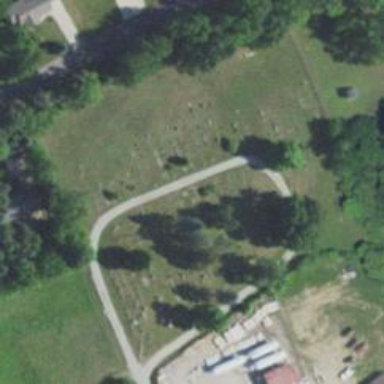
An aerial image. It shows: Cemetery.